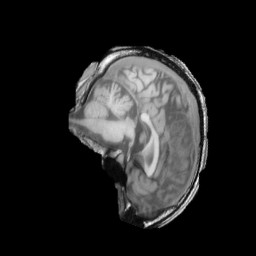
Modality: T1w
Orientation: sagittal
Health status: ill
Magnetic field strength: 3 T